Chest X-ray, AP view. Patient: 42 years old, sex F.
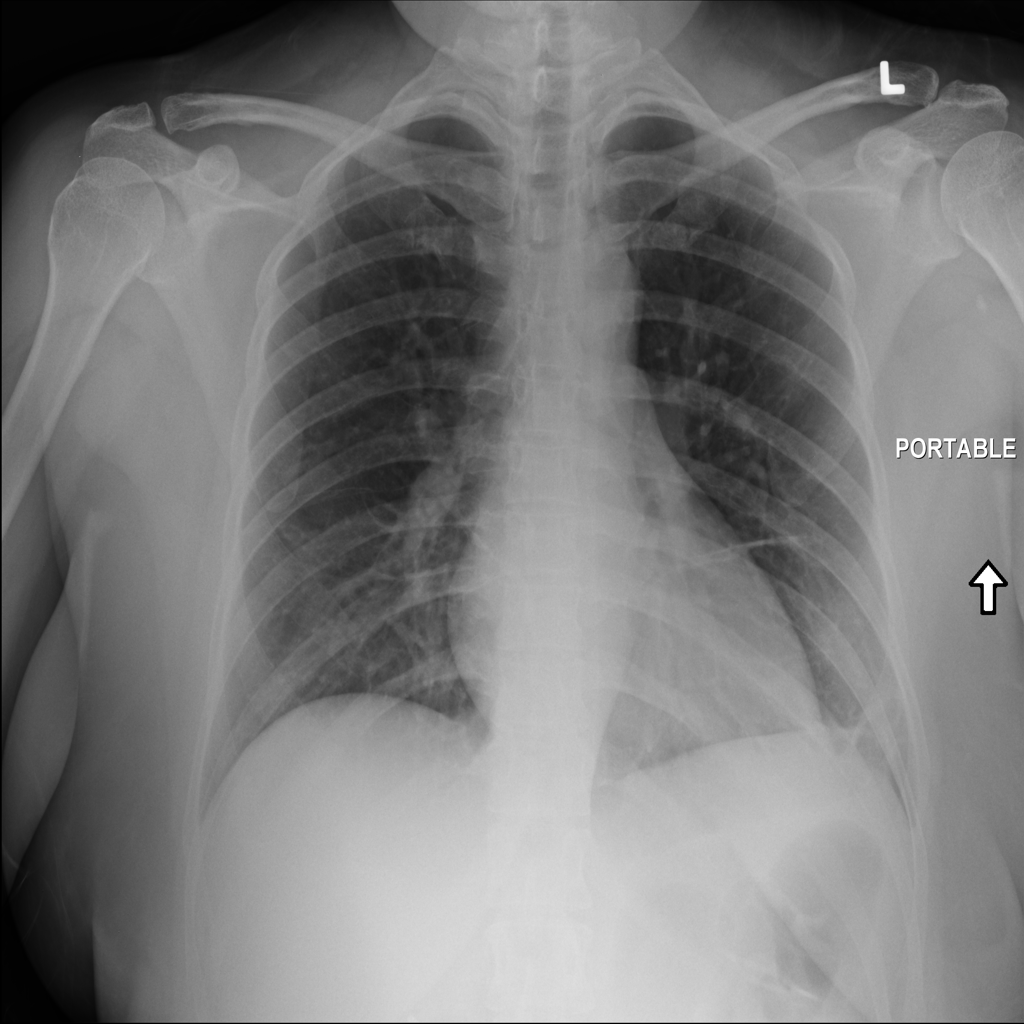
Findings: Atelectasis, Infiltration